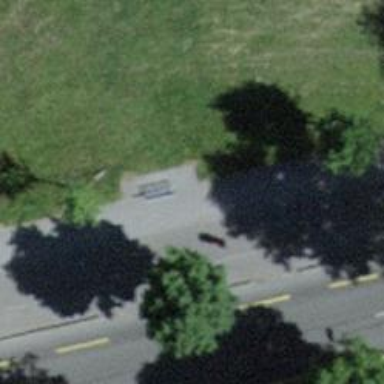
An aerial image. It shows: Bench for seating.